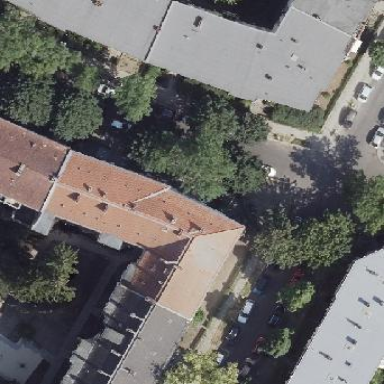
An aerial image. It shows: Cluster of apartments with red roof tiles.